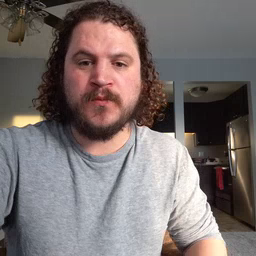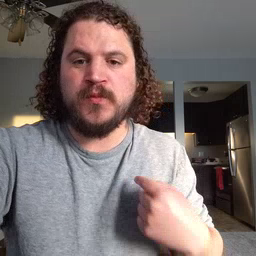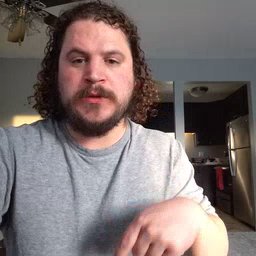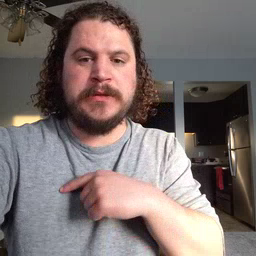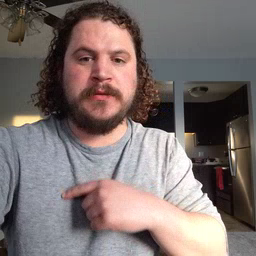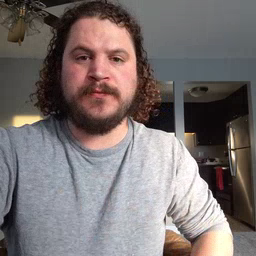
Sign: weus